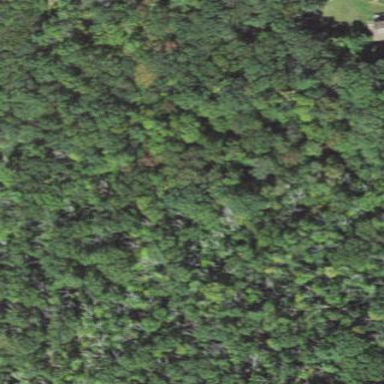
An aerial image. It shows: Mixed leaf woodland.